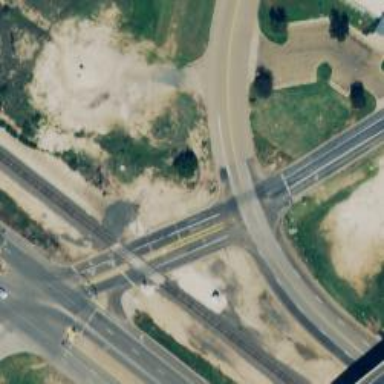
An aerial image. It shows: Secondary road with frontage road.